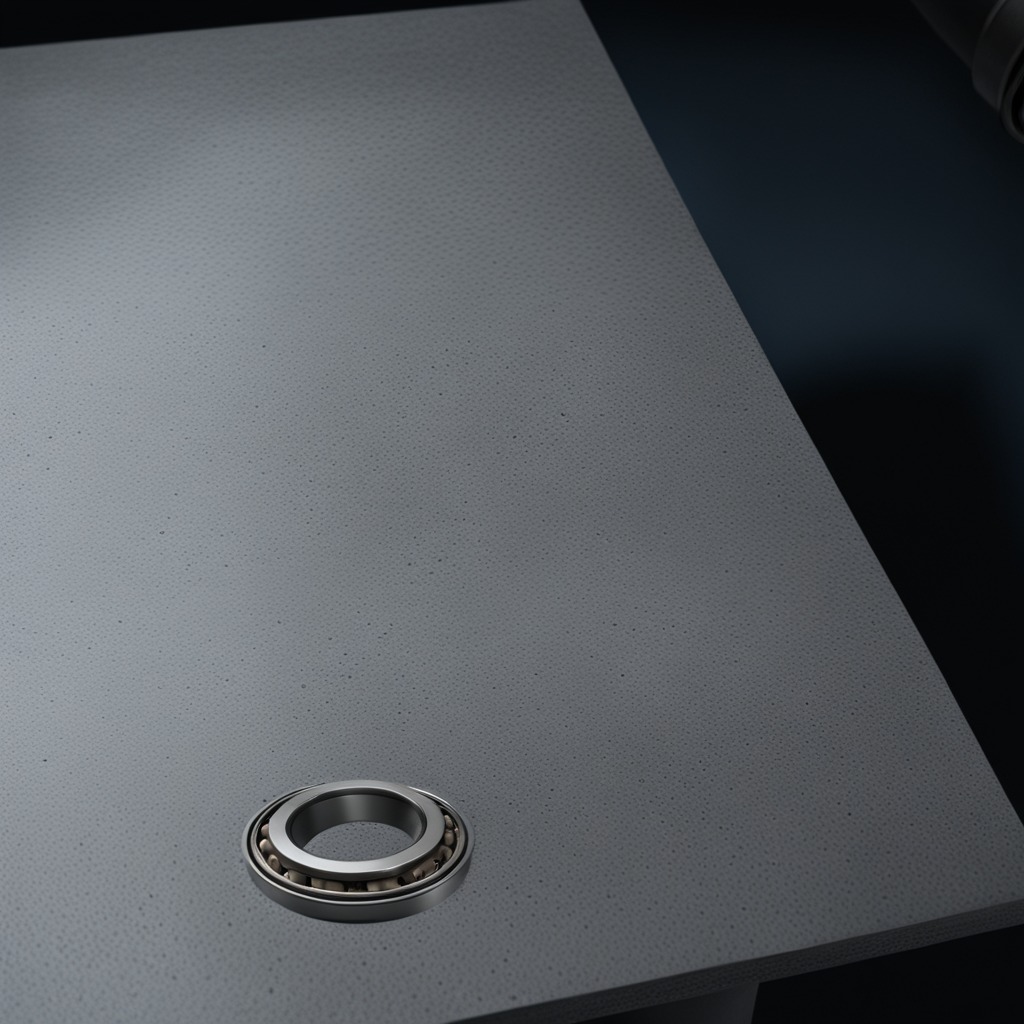
A metal ball bearing is lying on the clean granite table inside a workshop at night.